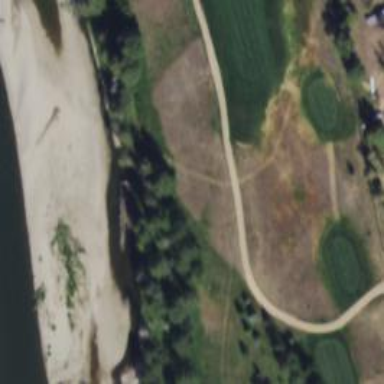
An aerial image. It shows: Nordic path used for skating and classic skiing. It resembles golf cart path.